Aerial crown-view tile of a tropical tree (Barro Colorado Island, Panama), acquired 20241112:
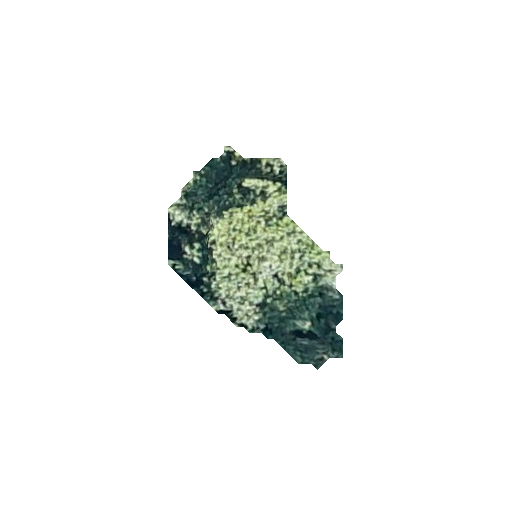
Species: Luehea seemannii
GBIF accepted scientific name: Luehea seemannii
Crown area: 36.536 m²